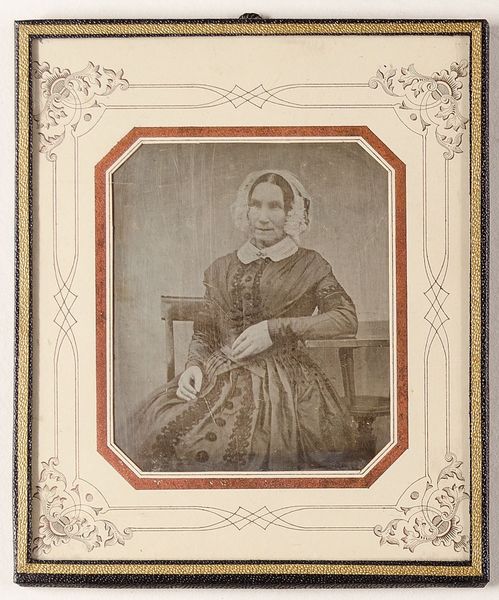
Titel: Unbekannte Frau mit Spitzhaube
Standort: Hamburg
Institution: Museum für Kunst und Gewerbe Hamburg
Schlagwörter: frau, haube, figur, kopfbedeckung, foto, fotografie, photographie, photo, lichtbild, daguerreotypie, bildwerke, angewandte und bildende kunst, hessische systematik, porträtfotografie, porträtphotographie, kniestück